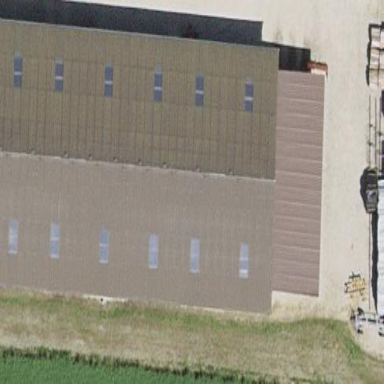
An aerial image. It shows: Farm auxiliary building.